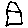
Label: house